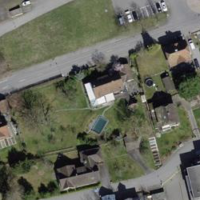
EUNIS habitat code: 54
Species observed at this site:
Campanula trachelium